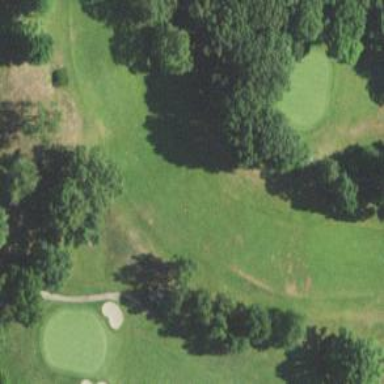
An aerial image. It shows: Golf hole.